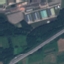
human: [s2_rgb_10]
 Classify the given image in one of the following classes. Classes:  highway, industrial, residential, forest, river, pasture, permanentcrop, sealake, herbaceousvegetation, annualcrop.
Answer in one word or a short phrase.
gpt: Highway